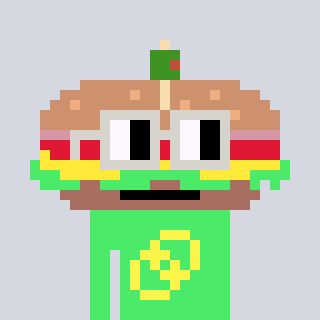
a pixel art character with square light gray glasses, a sandwich-shaped head and a teal-colored body on a cool background